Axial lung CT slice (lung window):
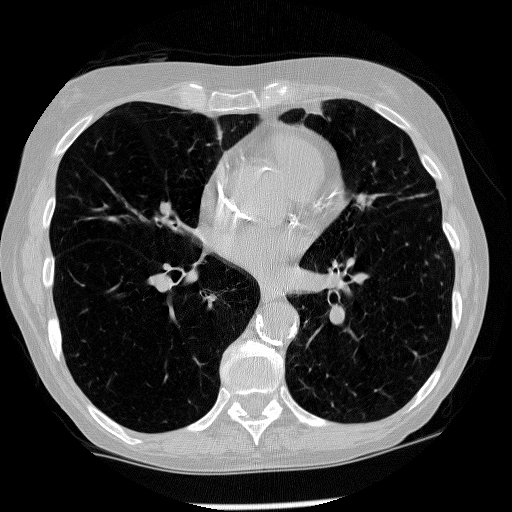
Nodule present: no